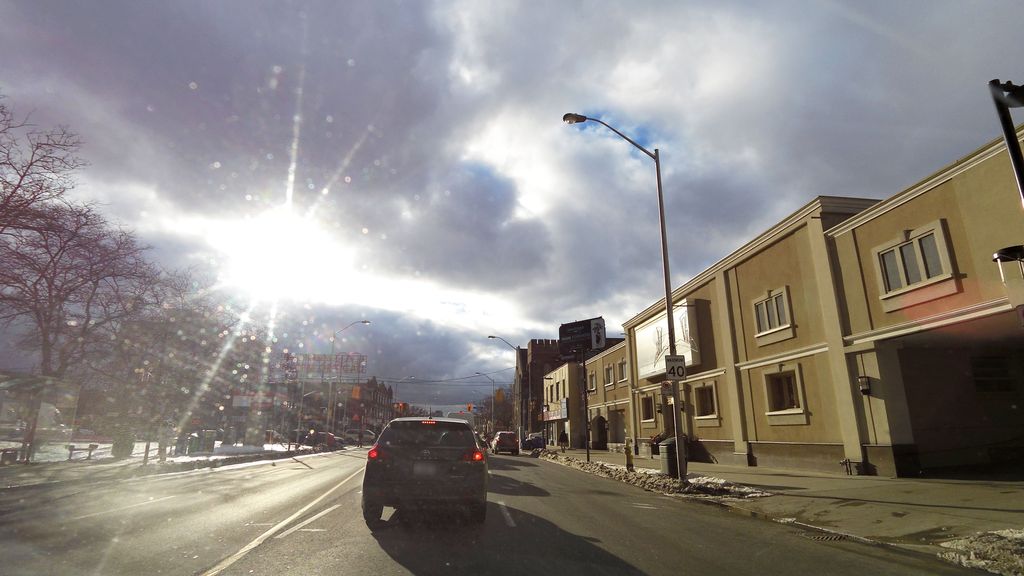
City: toronto